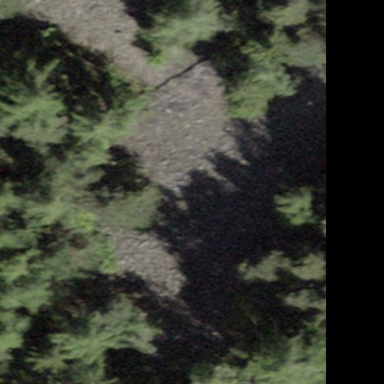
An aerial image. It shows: Natural scree.